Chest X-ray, PA view. Patient: 57 years old, sex F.
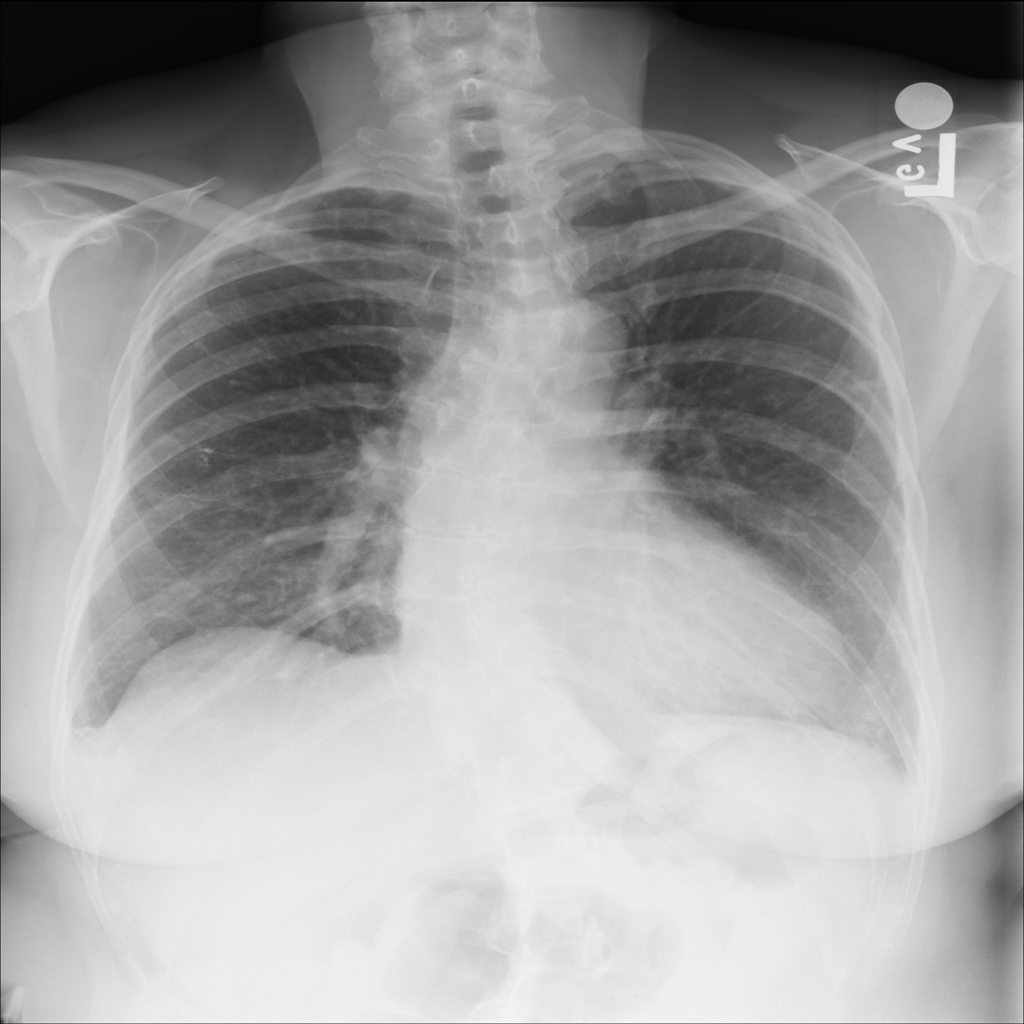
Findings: No Finding